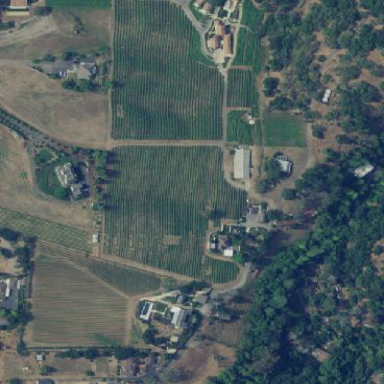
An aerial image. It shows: Vineyard with wine grapes as the main crop.